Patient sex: M
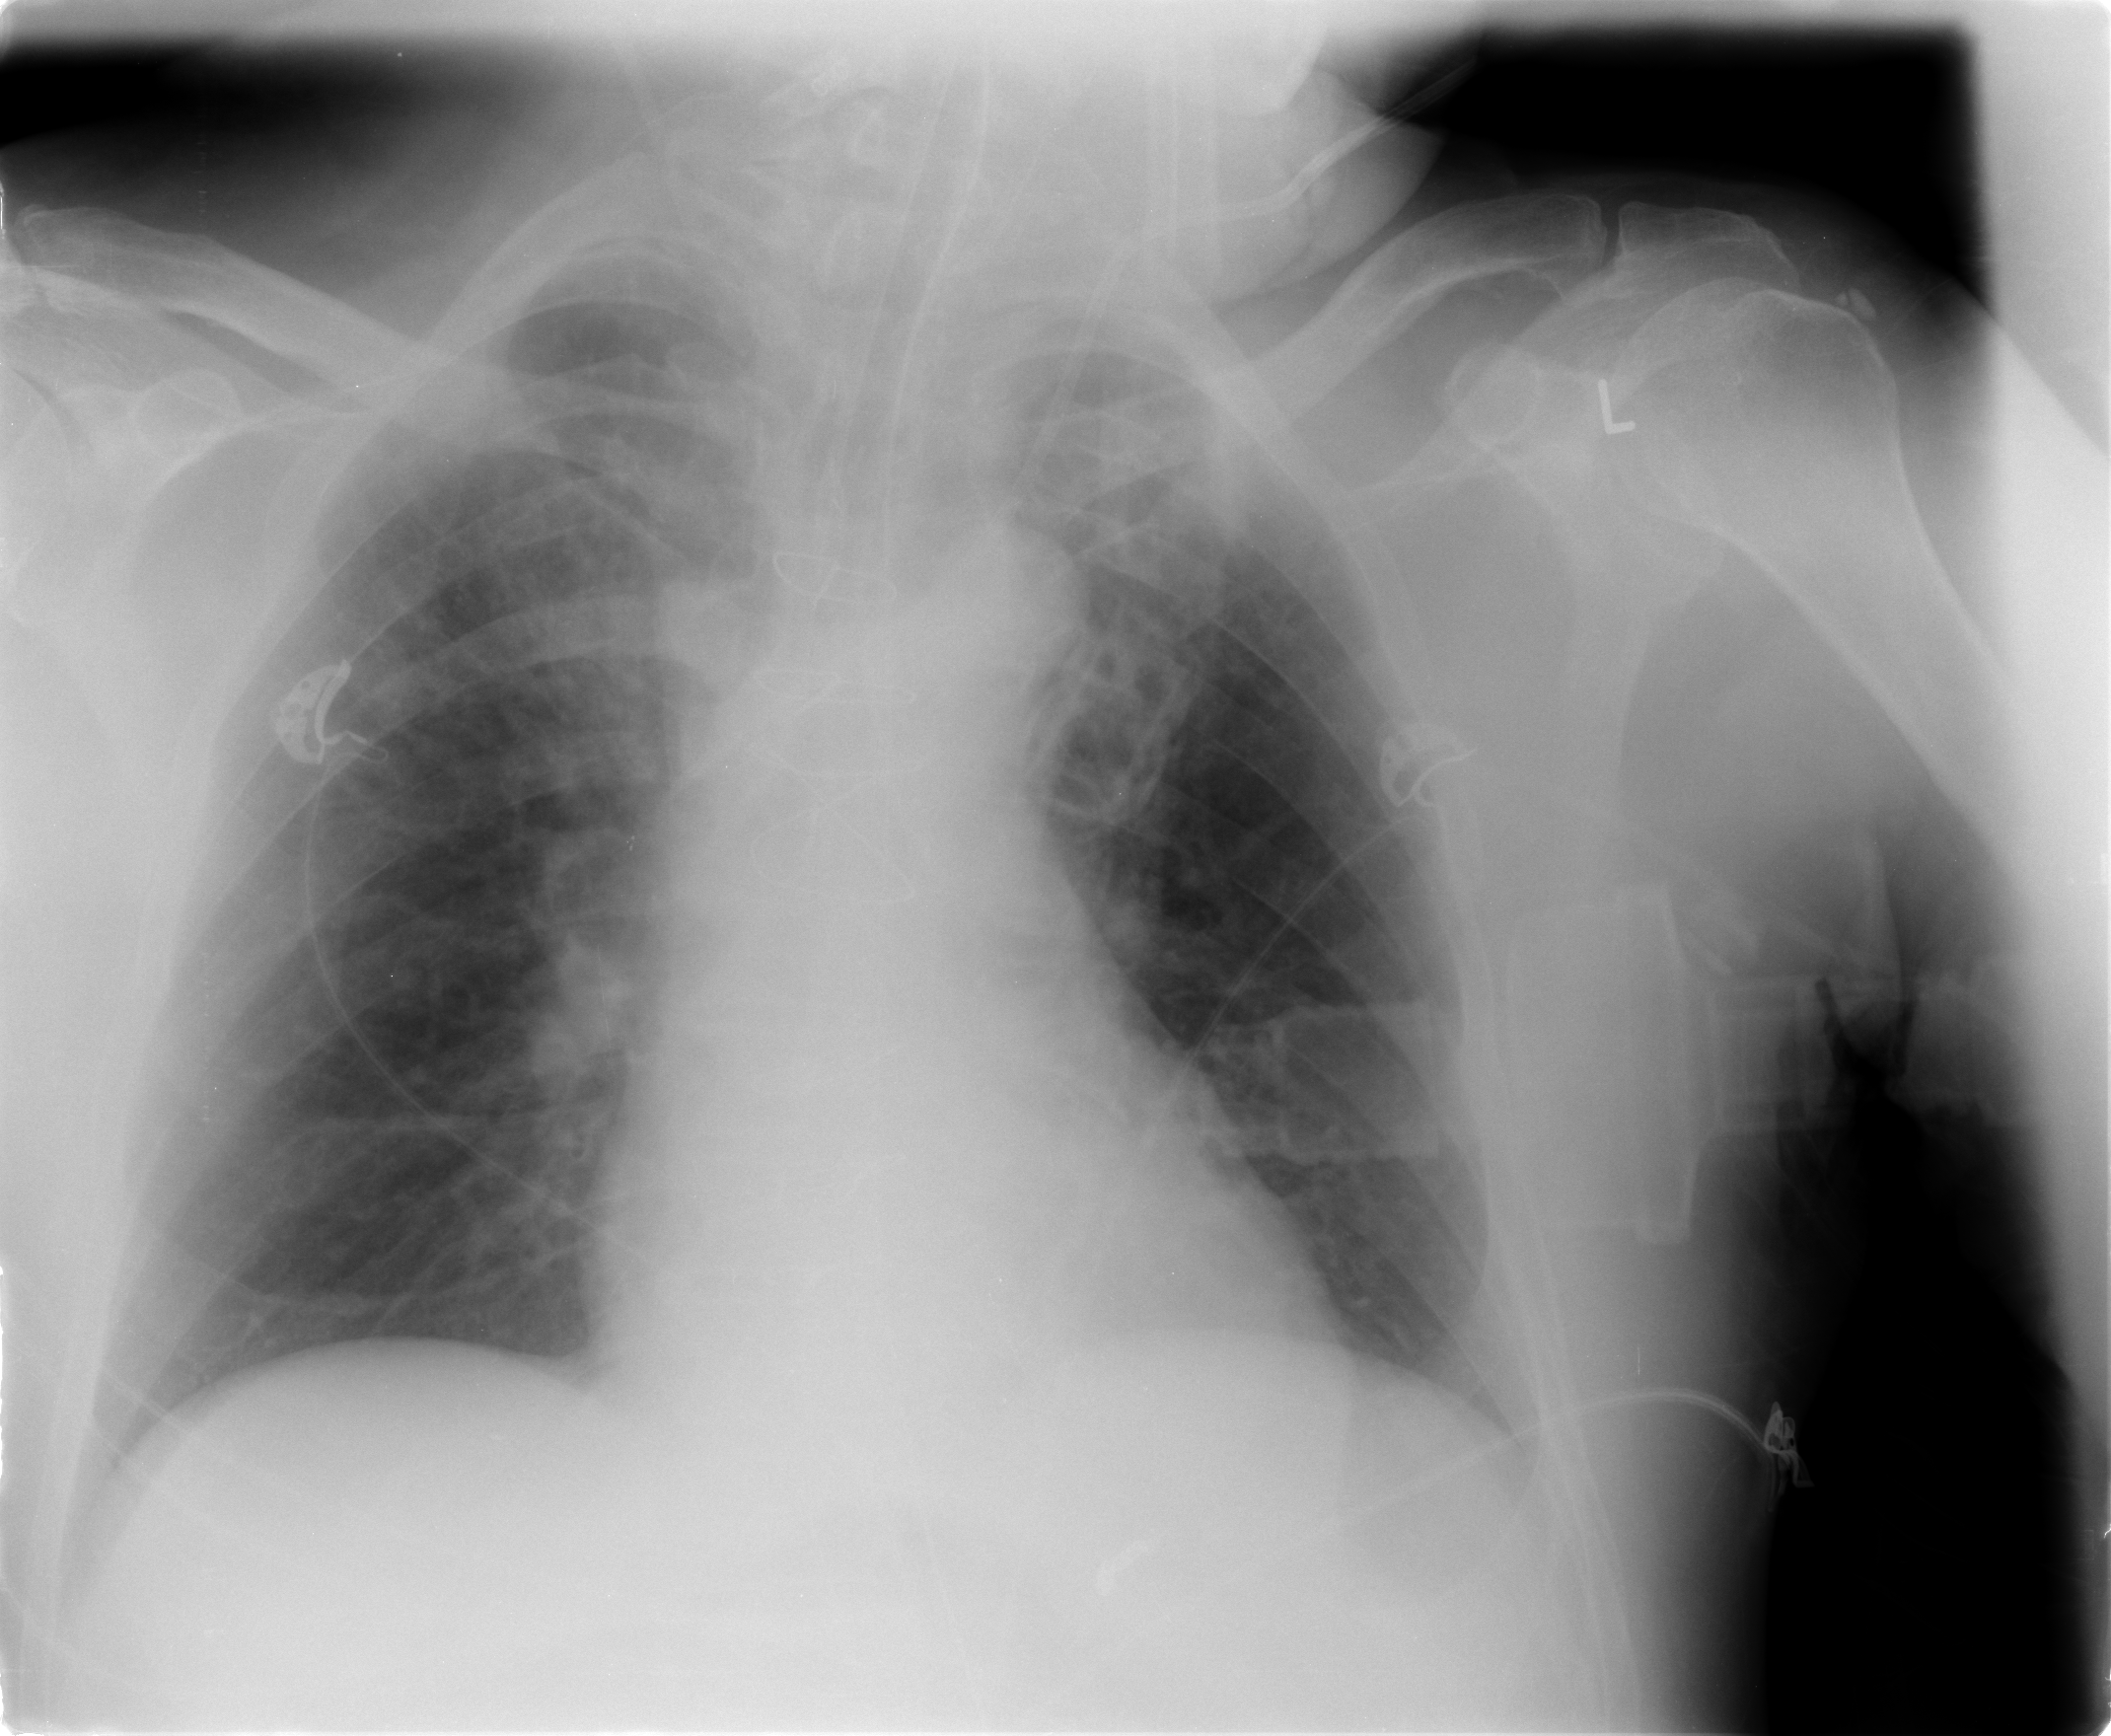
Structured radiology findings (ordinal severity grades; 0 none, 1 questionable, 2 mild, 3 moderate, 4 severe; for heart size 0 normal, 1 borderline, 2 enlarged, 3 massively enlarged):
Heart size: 0
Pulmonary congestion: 0
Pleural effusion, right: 2
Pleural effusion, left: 0
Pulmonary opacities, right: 2
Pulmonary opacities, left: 0
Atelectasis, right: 1
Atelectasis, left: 1